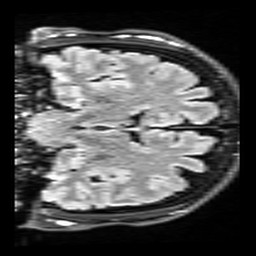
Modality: FLAIR
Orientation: coronal
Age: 37
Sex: male
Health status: healthy
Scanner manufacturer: siemens
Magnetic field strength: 3 T
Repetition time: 9 s
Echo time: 0.088 s